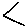
Label: zigzag